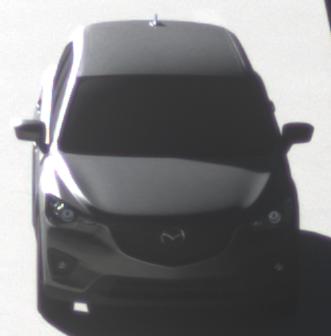
Make: Mazda
Model: CX-5 2.0 SKYACTIV-G 160
Detailed model: CX-5 (GH)
Model produced from: 2012/04
Model produced until: 2015/02
Doors: 5
Color: gray
Road condition: dry road
Daytime: morning or afternoon
Contrast: high contrast